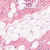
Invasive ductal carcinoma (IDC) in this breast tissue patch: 0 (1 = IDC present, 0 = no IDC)